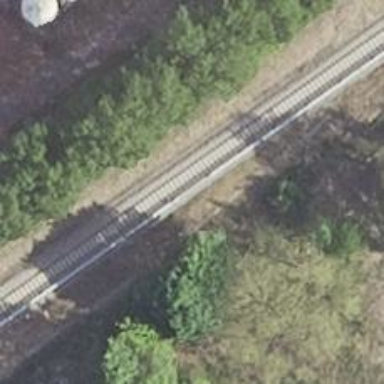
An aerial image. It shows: Railway milestone.